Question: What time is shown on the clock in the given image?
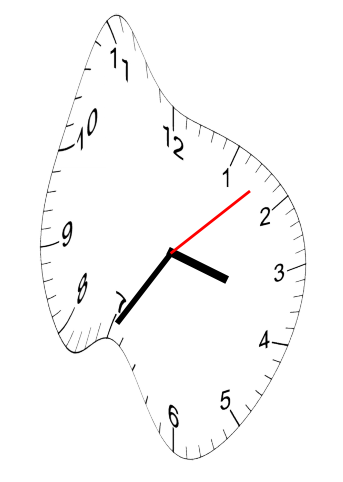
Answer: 03:35:08